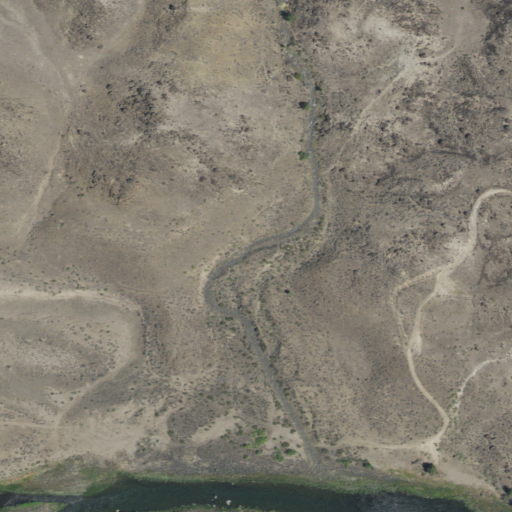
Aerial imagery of valley in Oregon named Juniper Canyon containing shrub, grassland, and open water